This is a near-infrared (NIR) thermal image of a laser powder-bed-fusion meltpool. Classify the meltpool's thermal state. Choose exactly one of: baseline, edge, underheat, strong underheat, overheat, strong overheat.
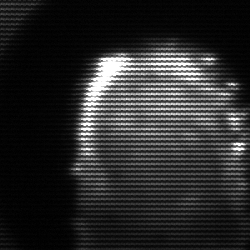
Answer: baseline